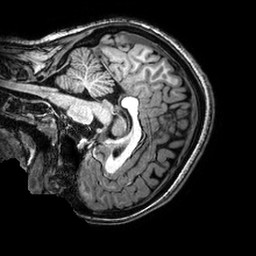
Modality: T1w
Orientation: sagittal
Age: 21
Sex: female